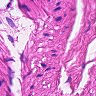
Metastatic tissue present: no